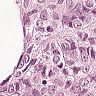
Metastatic tissue present: yes